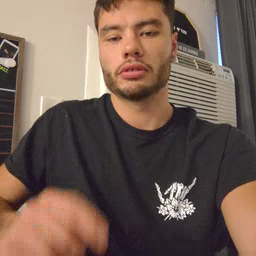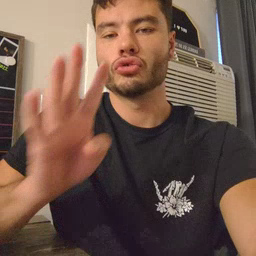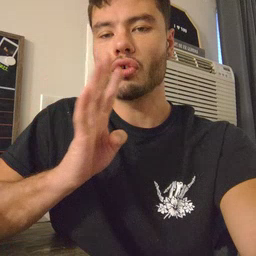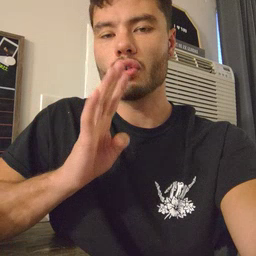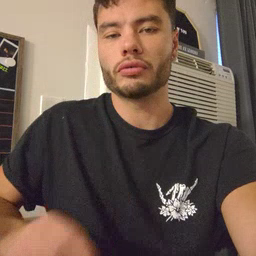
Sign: talk